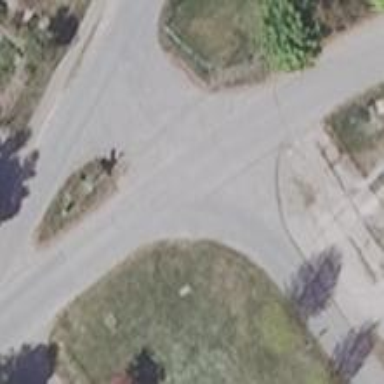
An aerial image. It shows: Unclassified asphalt road with grade1 tracktype.